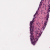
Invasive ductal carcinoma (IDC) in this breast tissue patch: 0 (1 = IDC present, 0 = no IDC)